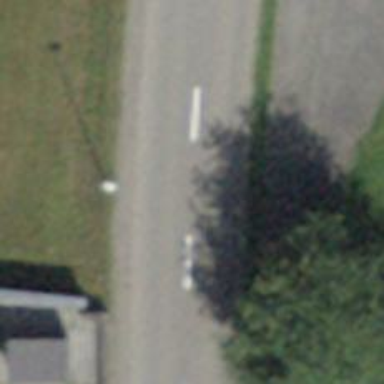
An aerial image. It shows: Asphalt road classified as primary highway.